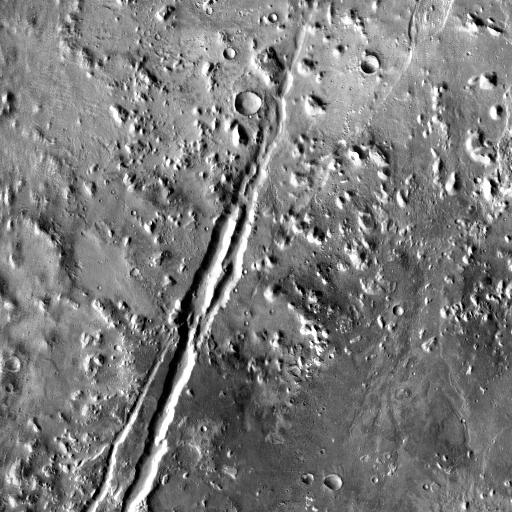
Crater classes present: Background, Other, Buried